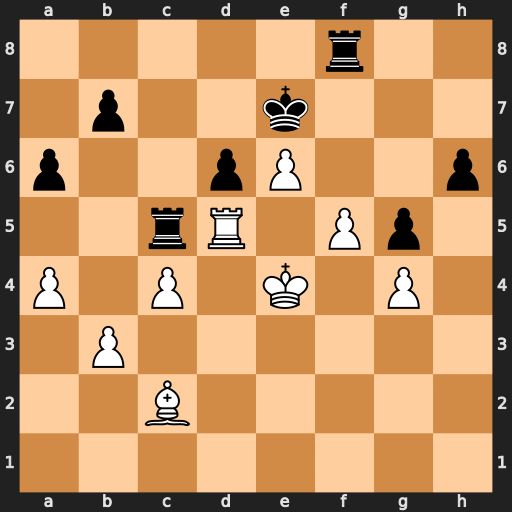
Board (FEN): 5r2/1p2k3/p2pP2p/2rR1Pp1/P1P1K1P1/1P6/2B5/8
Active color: w
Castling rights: -
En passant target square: -
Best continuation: Rxc5 dxc5 Ke5